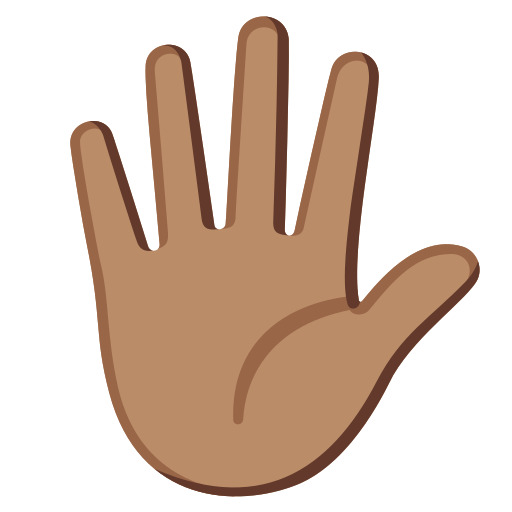
Emoji: 🖐🏽